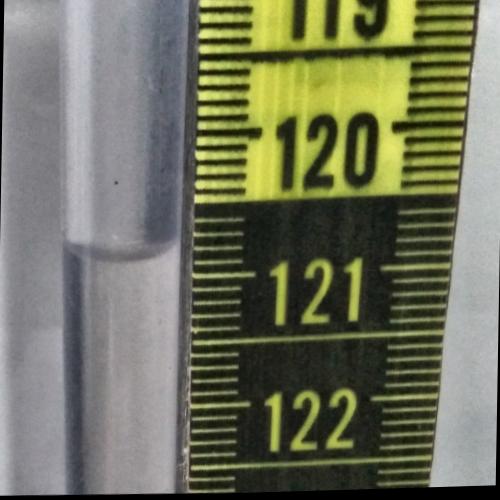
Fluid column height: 120.8 cm